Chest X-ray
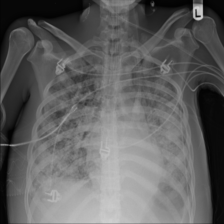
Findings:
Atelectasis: negative
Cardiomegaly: negative
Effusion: negative
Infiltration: positive
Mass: negative
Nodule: negative
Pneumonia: negative
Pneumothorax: negative
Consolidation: negative
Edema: negative
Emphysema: negative
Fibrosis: negative
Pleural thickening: negative
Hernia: negative